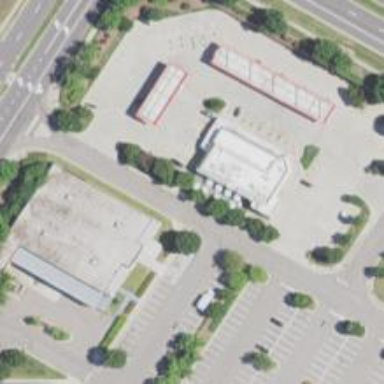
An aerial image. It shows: Convenience shop.